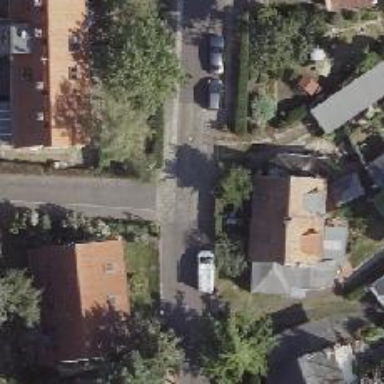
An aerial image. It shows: Residential road.